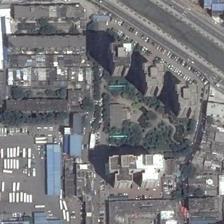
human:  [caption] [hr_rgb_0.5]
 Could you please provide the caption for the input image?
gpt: a playground semisurrounded by many buildings is next to two parallel roads .

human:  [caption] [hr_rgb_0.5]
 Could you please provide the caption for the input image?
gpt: in the side of the road, there are several buildings with a football field and lush plants .

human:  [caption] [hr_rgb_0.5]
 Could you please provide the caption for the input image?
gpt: a irregular residential area is separated by a highway .

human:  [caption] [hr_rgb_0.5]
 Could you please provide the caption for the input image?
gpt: many buildings and a playground are next to a road .

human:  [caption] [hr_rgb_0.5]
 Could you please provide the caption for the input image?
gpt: a large playground is surrounded by some trees and many houses next to the river .